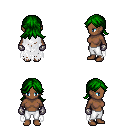
a pixel art fantasy rpg character, female body template, human, dark skin, white tattered cape, white pants, green loose hair, metal gloves, four views (front, back, left, right), 2x2 character sprite sheet, small pixel art, hard edges, no anti-aliasing